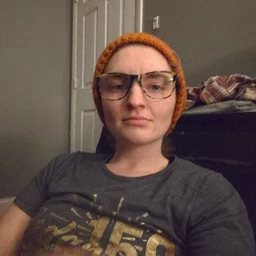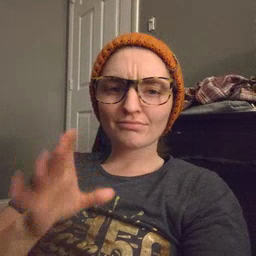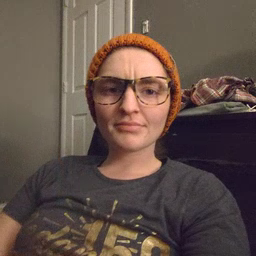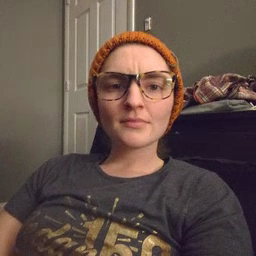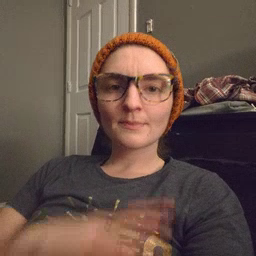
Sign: hate